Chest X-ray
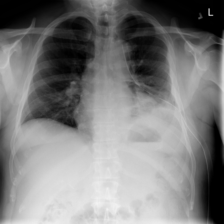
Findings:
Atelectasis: positive
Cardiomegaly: negative
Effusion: negative
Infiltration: negative
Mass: negative
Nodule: negative
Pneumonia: negative
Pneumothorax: negative
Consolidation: negative
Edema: negative
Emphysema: negative
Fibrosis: negative
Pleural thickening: negative
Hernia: negative